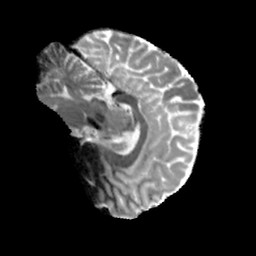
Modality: MD
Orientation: sagittal
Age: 24
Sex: female
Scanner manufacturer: siemens
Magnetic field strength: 6.98 T
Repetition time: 7.776 s
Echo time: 0.076 s